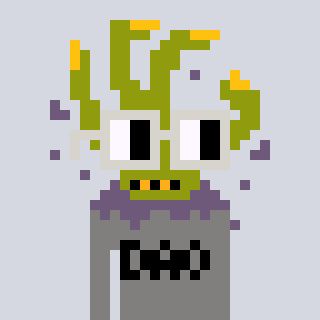
a pixel art character with square light gray glasses, a zombie-hand-shaped head and a bluegrey-colored body on a cool background